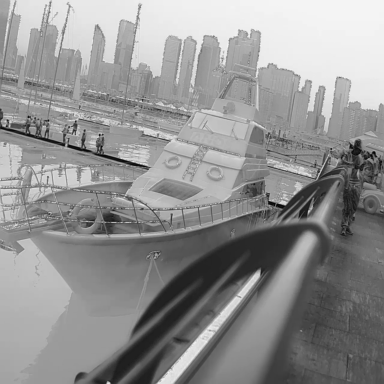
There are two sailboats in the infrared image.